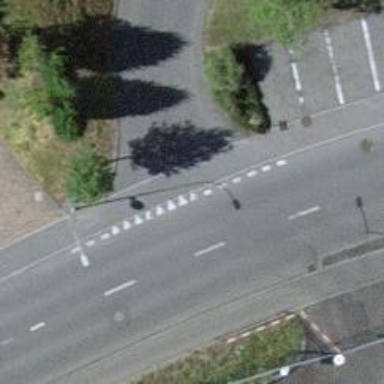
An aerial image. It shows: Unmarked road crossing.